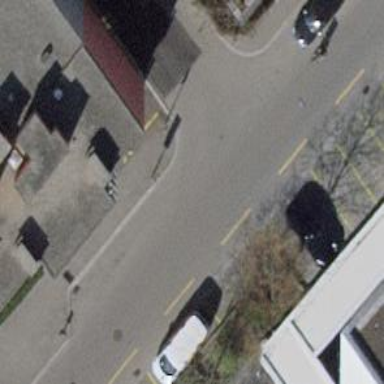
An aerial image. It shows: Kerb serving as barrier.